Chest X-ray. View position: PA
Patient age: 65
Patient sex: F
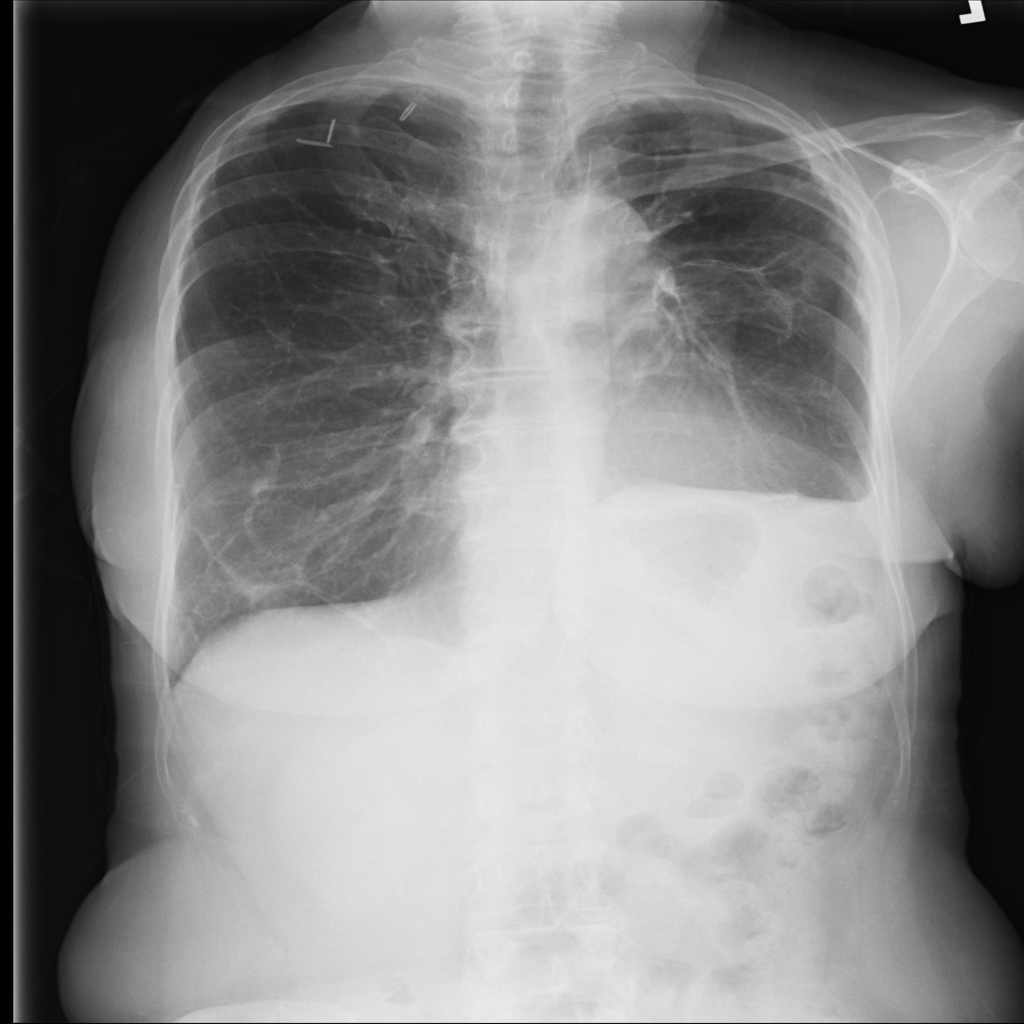
Finding: Pneumothorax